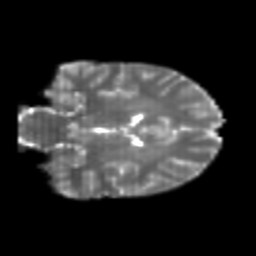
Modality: T2w
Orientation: coronal
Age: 22
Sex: female
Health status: healthy
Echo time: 0.074 s